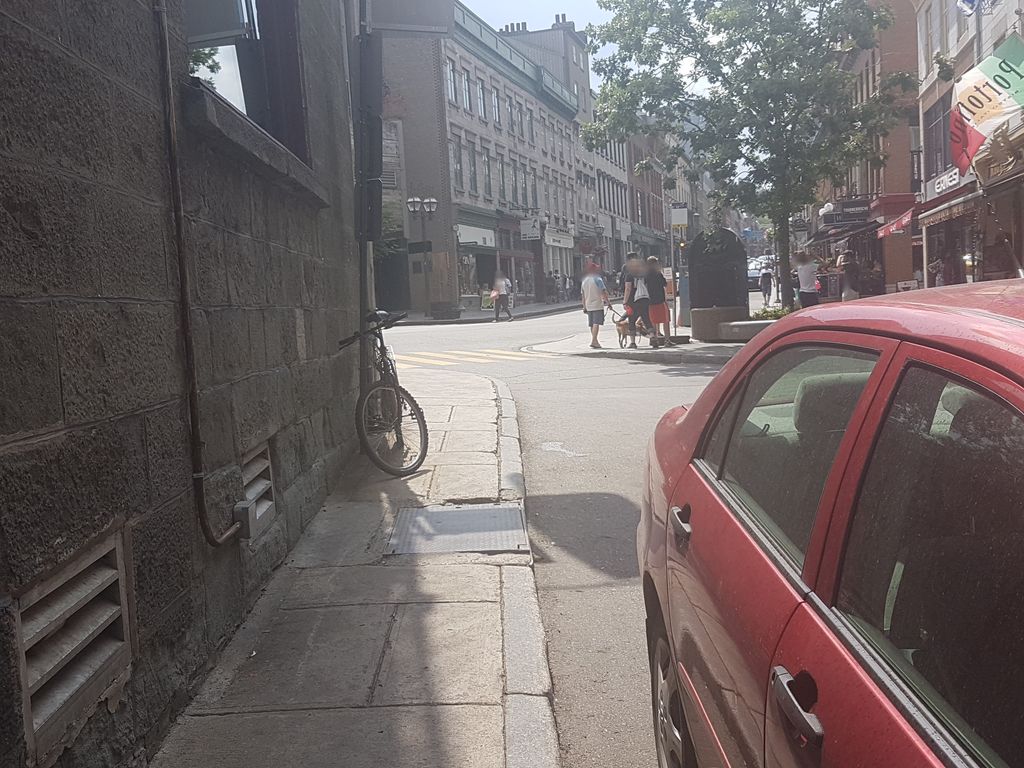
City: quebec_city